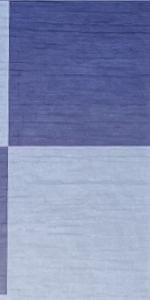
Label: Empty